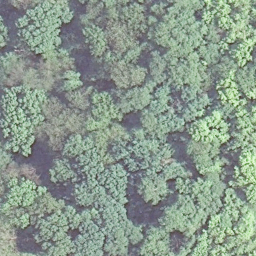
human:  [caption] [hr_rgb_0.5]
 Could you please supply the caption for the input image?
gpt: Lots of emerald green plants constitute a dense forest .

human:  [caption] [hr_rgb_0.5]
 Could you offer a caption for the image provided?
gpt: This is a dense forest with emerald green plants .

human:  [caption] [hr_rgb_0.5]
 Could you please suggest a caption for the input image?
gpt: Lots of emerald green plants in the dense forest .

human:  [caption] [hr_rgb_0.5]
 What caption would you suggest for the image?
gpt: There are lots of emerald green plants in the forest .

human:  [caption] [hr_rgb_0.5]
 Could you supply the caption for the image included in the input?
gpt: It is a dense forest .